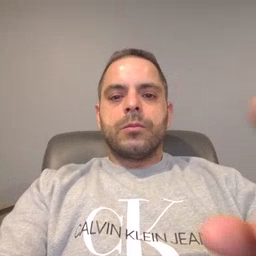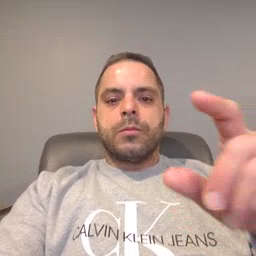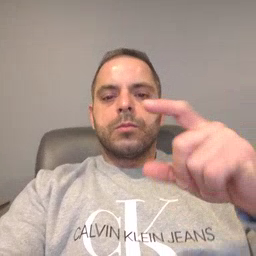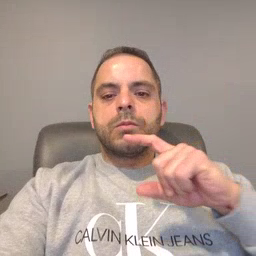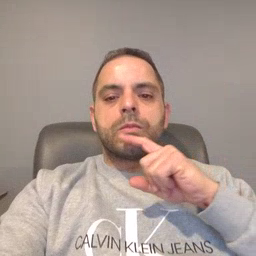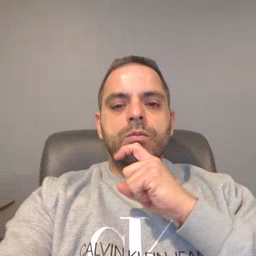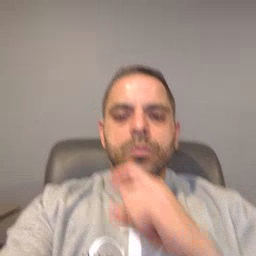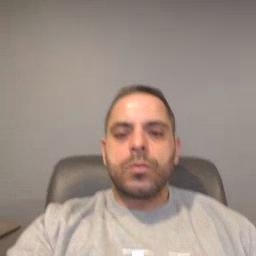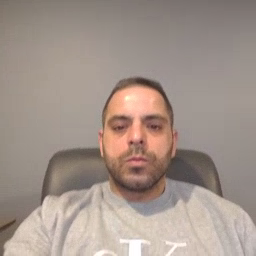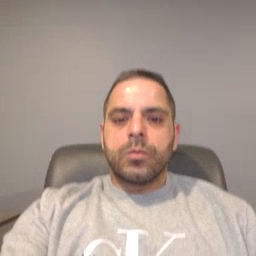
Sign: cereal